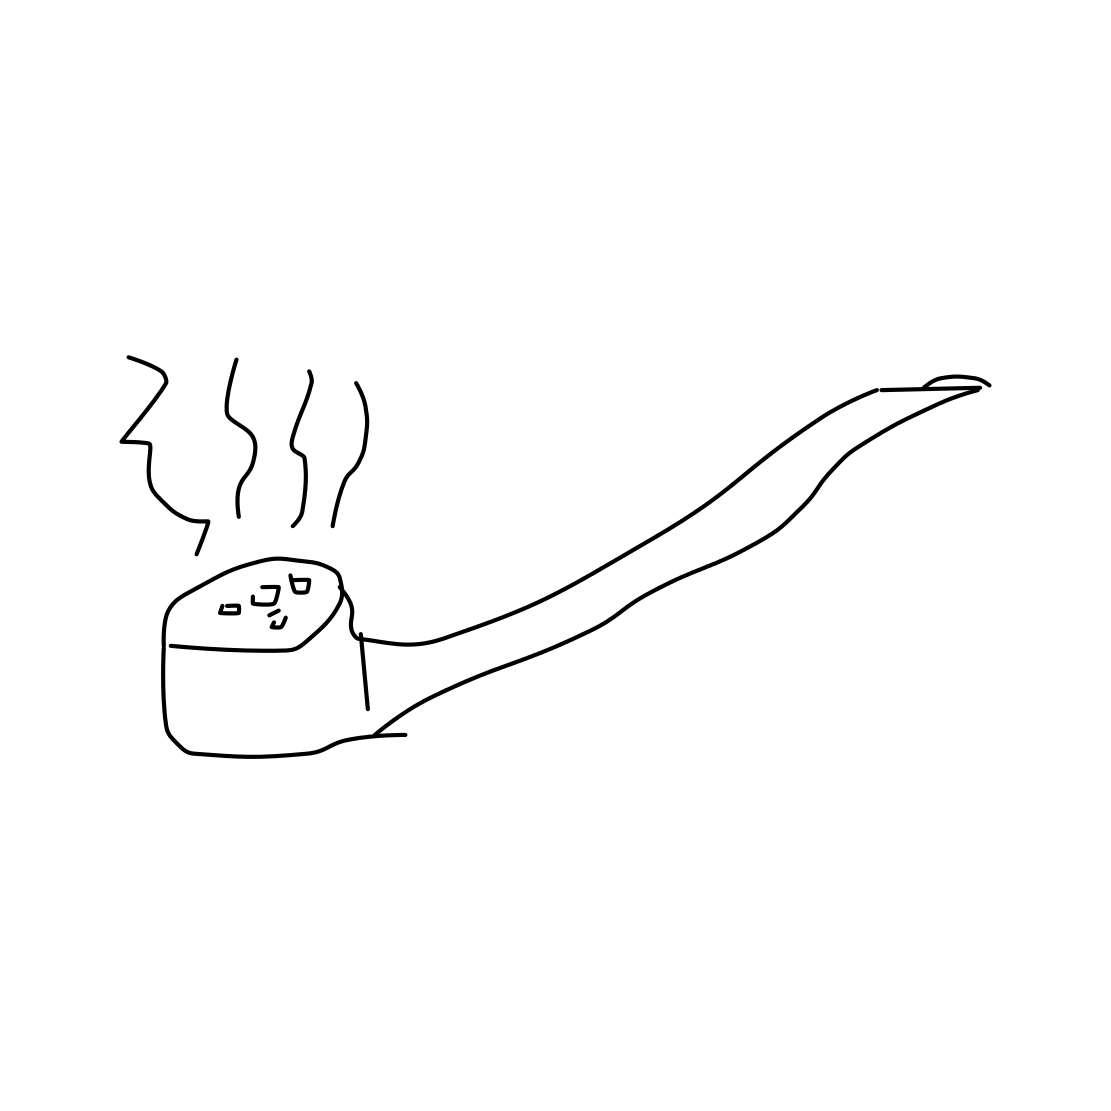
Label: pipe (for smoking)